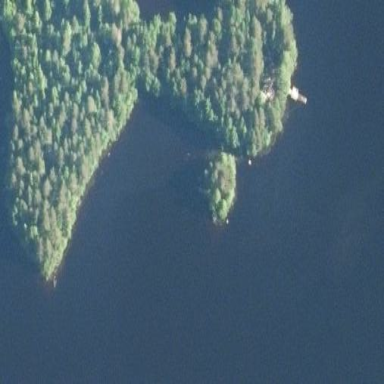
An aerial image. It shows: Islet.